Question: I need one hidden text field in my page so I have created a text box of style hidden. It is not visible but the shadow is hiding. How can we remove the shadow. Any suggestions.
'''
<input class="noshadow" type="text" value="text" style="display:none;"/>
'''
CSS
'''
.noshadow {
-moz-box-shadow: none !important;
-webkit-box-shadow: none !important;
box-shadow: none !important;
}
'''
Screenshot:

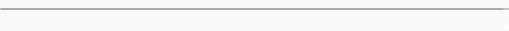
Answer: Just add data-role="none" to the input:
'''
<input data-role="none" type="text" value="text" style="display:none;"/>
'''
This stops jQM from enhancing the input and it will truly be hidden.
change the input type to hidden:
'''
<input type="hidden" value="text" />
'''